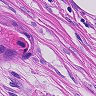
Metastatic tissue present: yes